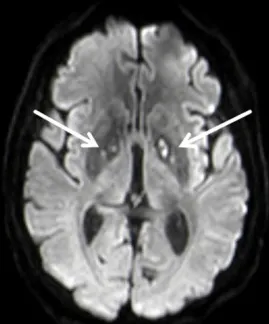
These changes are diffusion-disturbed (C,D). B1000 image.
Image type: radiology (mri)